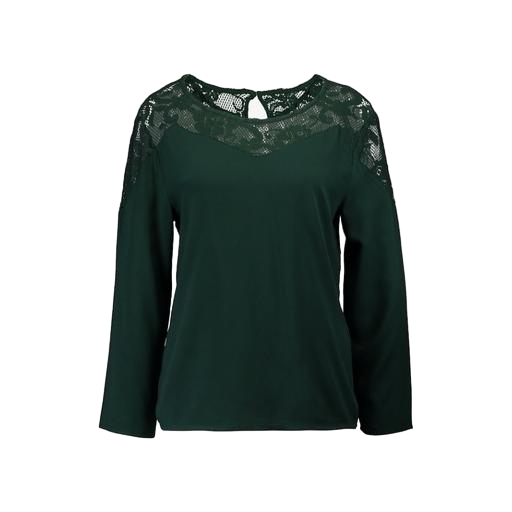
green lace-panel top, green three-quarter-sleeve top only macy, lace-yoke t-shirt, white background